Question: Please check the attached image. I made the textblock origin to it's center by RenderTransformOrigin="0.5,0.5". Now I would like to move the textblock based on the reference point. May be (0,0 ) or (10,10) or ...... These are absolute points. For example, in case of (0,0) the textblock should move to absolute (0,0) based on its reference point. I know how to move relatively by TranslateTransform, but this case I need absolute transform.

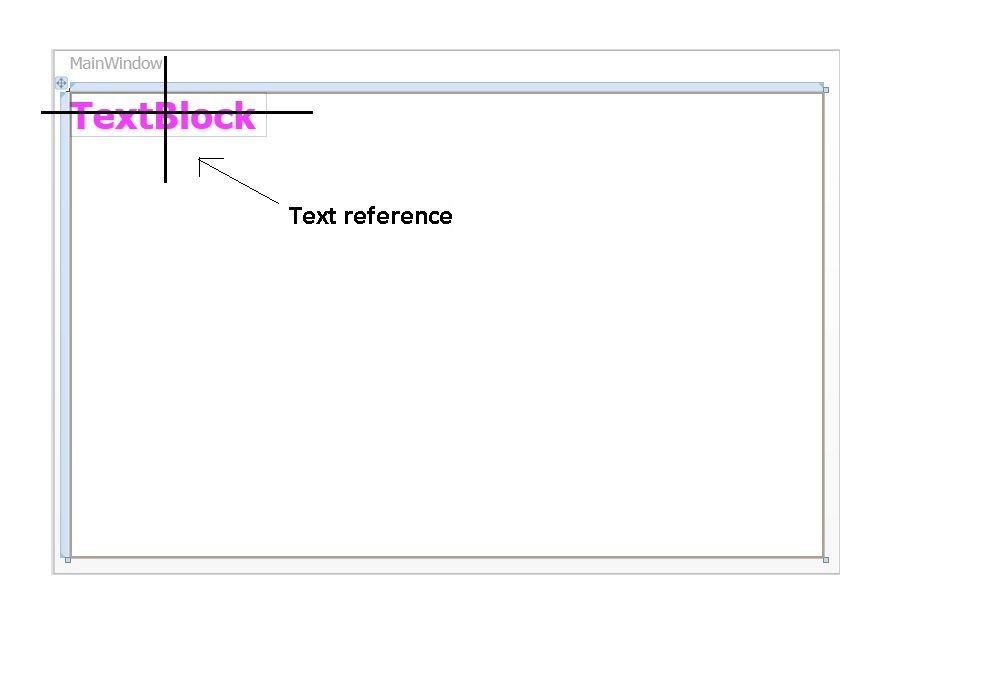
Answer: Maybe you need this
'''
void MoveToPoint(UIElement sender, Point point)
{
Canvas.SetLeft(sender, point.X - sender.RenderTransformOrigin.X * sender.ActualWidth);
Canvas.SetTop(sender, point.Y - sender.RenderTransformOrigin.Y * sender.ActualHeight);
}
'''
to Xaml (patern MVVM):
you need write converter and for properties Canvas.Left and Canvas.Top use Binding. It's more code than previously.
Example Converter (example 6) <URL>
In converter need send 2 parameters sender.RenderTransformOrigin.X and ActualWidth.
Watch Converter with some params (in russian) - <URL>